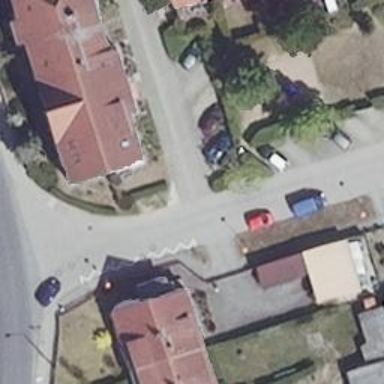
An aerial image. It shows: Paved residential road.